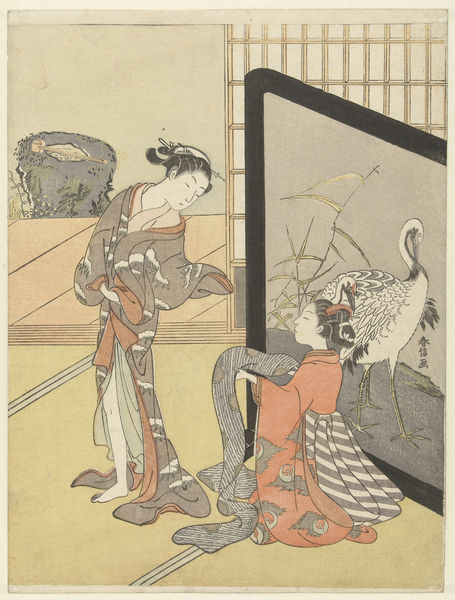
Titel: Het kiezen van een obi
Künstler: Suzuki Harunobu
Standort: Amsterdam
Institution: Rijksmuseum
Schlagwörter: frauen, schwarz, zeichnung, gras, rot, tuch, beige, japan, asien, kranich, kimono